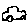
Label: car